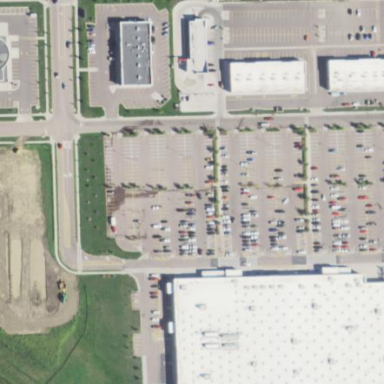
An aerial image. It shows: Retail area.